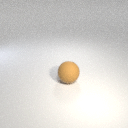
large brown rubber sphere